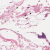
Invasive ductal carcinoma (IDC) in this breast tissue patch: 0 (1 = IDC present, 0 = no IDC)